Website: lowes
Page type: billing-address
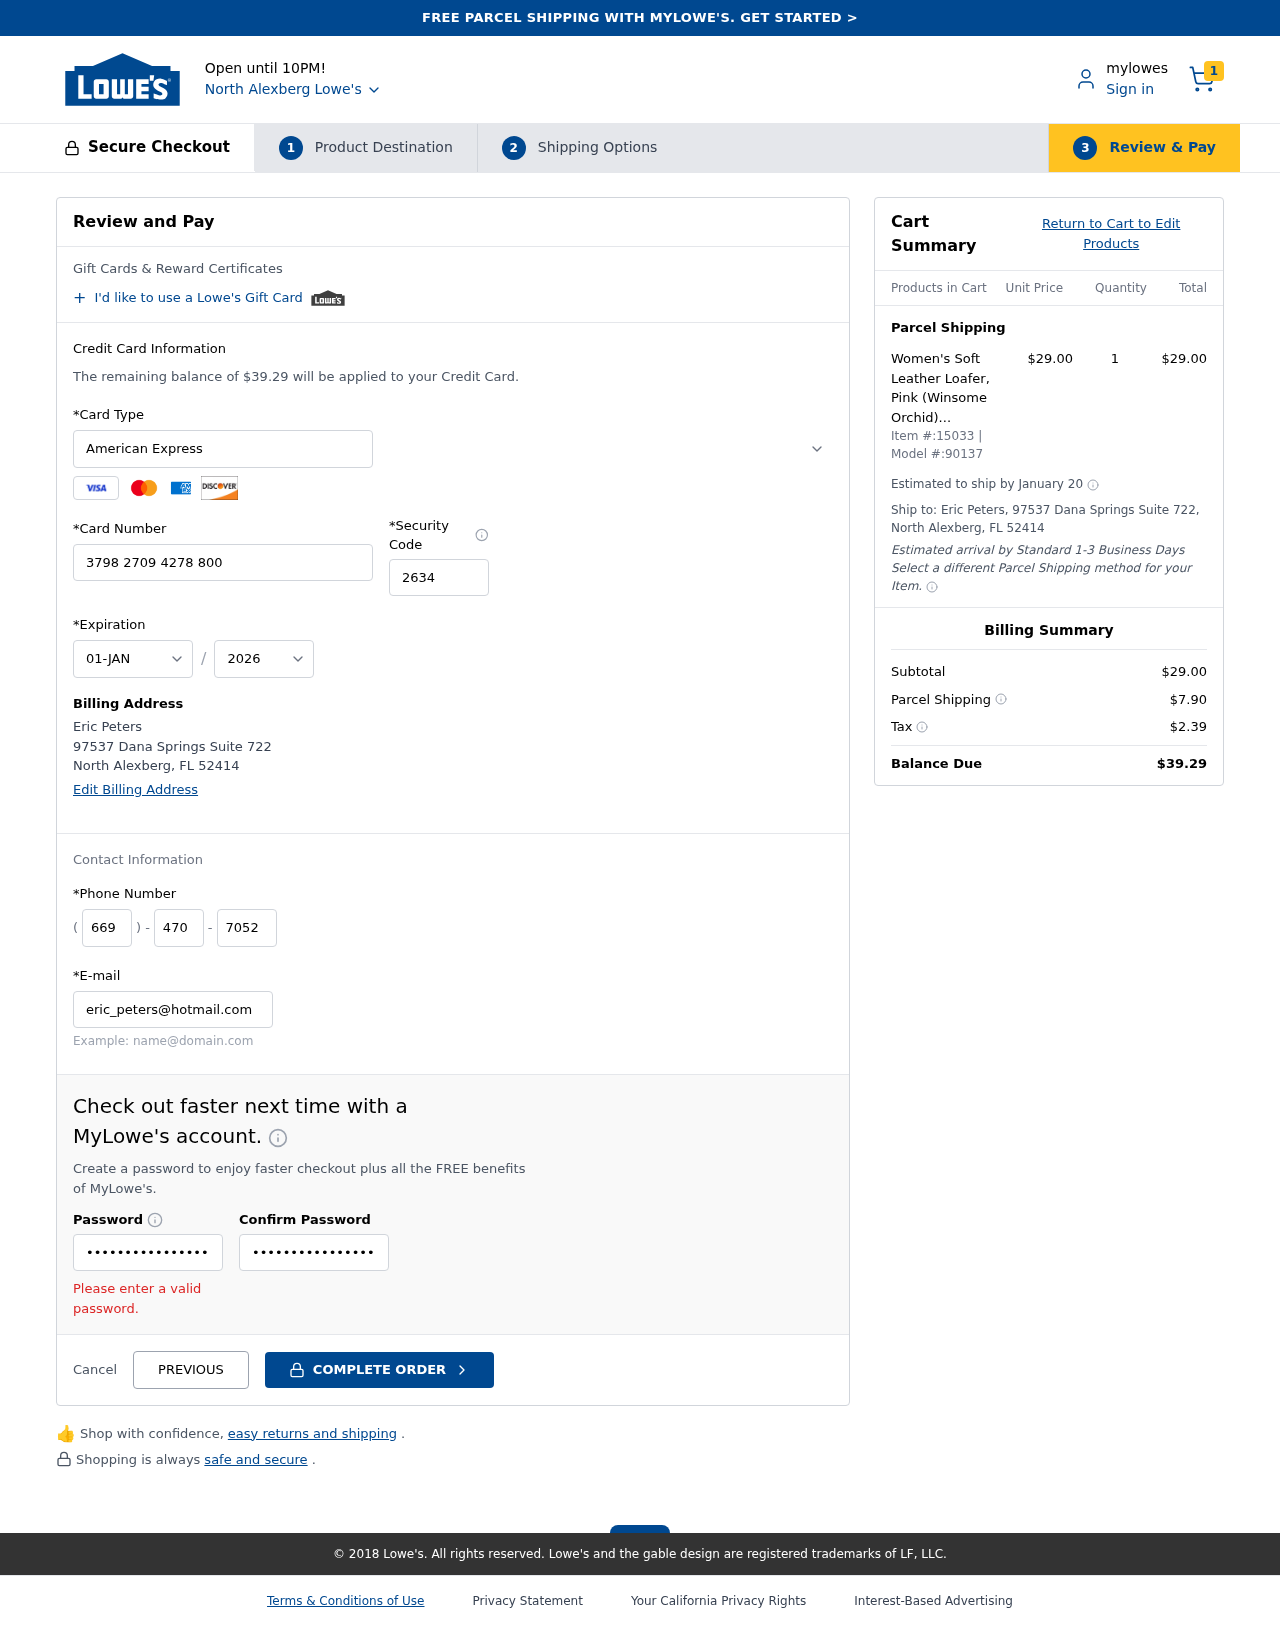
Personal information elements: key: PII_CARD_CVV
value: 2634
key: PII_CARD_EXPIRY_MONTH
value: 01
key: PII_CARD_EXPIRY_YEAR
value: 26
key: PII_CARD_NUMBER
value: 3798 2709 4278 800
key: PII_CARD_TYPE
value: American Express
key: PII_CITY
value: North Alexberg
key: PII_CITY_STATE_ZIP
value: North Alexberg, FL 52414
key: PII_EMAIL
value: eric_peters@hotmail.com
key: PII_FULLNAME
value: Eric Peters
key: PII_PHONE_AREA
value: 669
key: PII_PHONE_PREFIX
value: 470
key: PII_PHONE_SUFFIX
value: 7052
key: PII_STREET
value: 97537 Dana Springs Suite 722
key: PII_FULLNAME2
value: Eric Peters
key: PII_STATE_ABBR
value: FL
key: PII_POSTCODE
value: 52414
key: PII_POSTCODE_FULL
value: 52414
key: PII_CITY_STATE
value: North Alexberg, FL
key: PII_POSTCODE_NUMERIC
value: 52414
Product elements: key: PRODUCT1_NAME
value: Women's Soft Leather Loafer, Pink (Winsome Orchid), 8 UK
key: PRODUCT1_PRICE
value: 29
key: PRODUCT1_QUANTITY
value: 1
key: PRODUCT_ITEM_NUMBER
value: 15033
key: PRODUCT_MODEL_NUMBER
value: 90137
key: PRODUCT1_LINE_TOTAL
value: $29.00
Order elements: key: ORDER_NUM_ITEMS
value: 1
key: ORDER_TOTAL
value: $39.29
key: ORDER_SHIPPING_DATE
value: January 20
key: ORDER_SUBTOTAL
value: $29.00
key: ORDER_SHIPPING_COST
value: $7.90
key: ORDER_TAX
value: $2.39